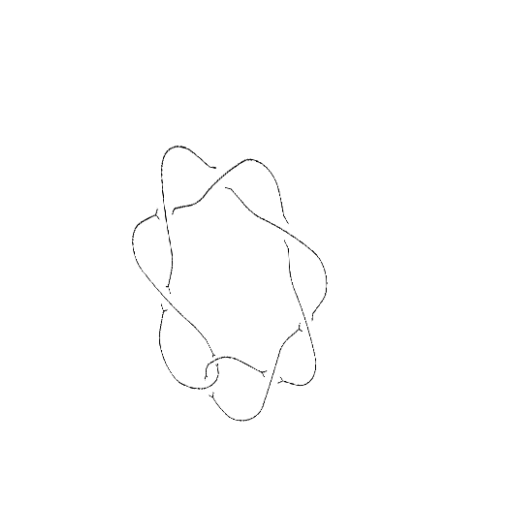
Crossing number: 8